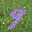
Label: 9